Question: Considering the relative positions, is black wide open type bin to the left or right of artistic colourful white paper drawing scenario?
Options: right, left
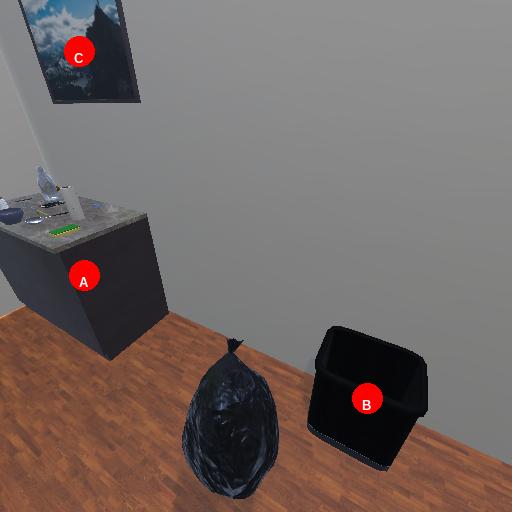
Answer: right